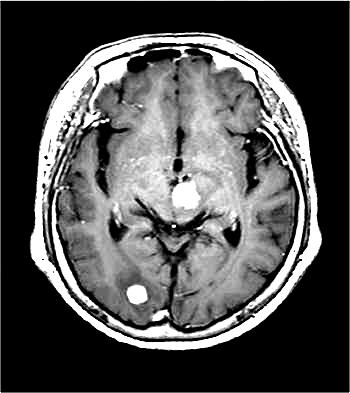
Label: notumor